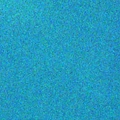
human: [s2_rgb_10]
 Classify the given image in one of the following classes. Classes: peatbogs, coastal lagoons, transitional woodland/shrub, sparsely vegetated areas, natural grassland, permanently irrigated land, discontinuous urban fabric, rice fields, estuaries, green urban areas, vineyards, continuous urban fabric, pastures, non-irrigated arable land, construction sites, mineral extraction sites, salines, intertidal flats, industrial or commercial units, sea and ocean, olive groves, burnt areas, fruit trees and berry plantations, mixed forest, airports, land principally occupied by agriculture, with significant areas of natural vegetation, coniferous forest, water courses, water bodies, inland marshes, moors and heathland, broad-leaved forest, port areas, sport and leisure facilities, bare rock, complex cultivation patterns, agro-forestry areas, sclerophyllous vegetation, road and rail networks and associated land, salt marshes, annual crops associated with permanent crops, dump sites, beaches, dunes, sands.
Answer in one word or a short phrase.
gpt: sea and ocean